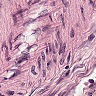
Metastatic tissue present: no